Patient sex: M
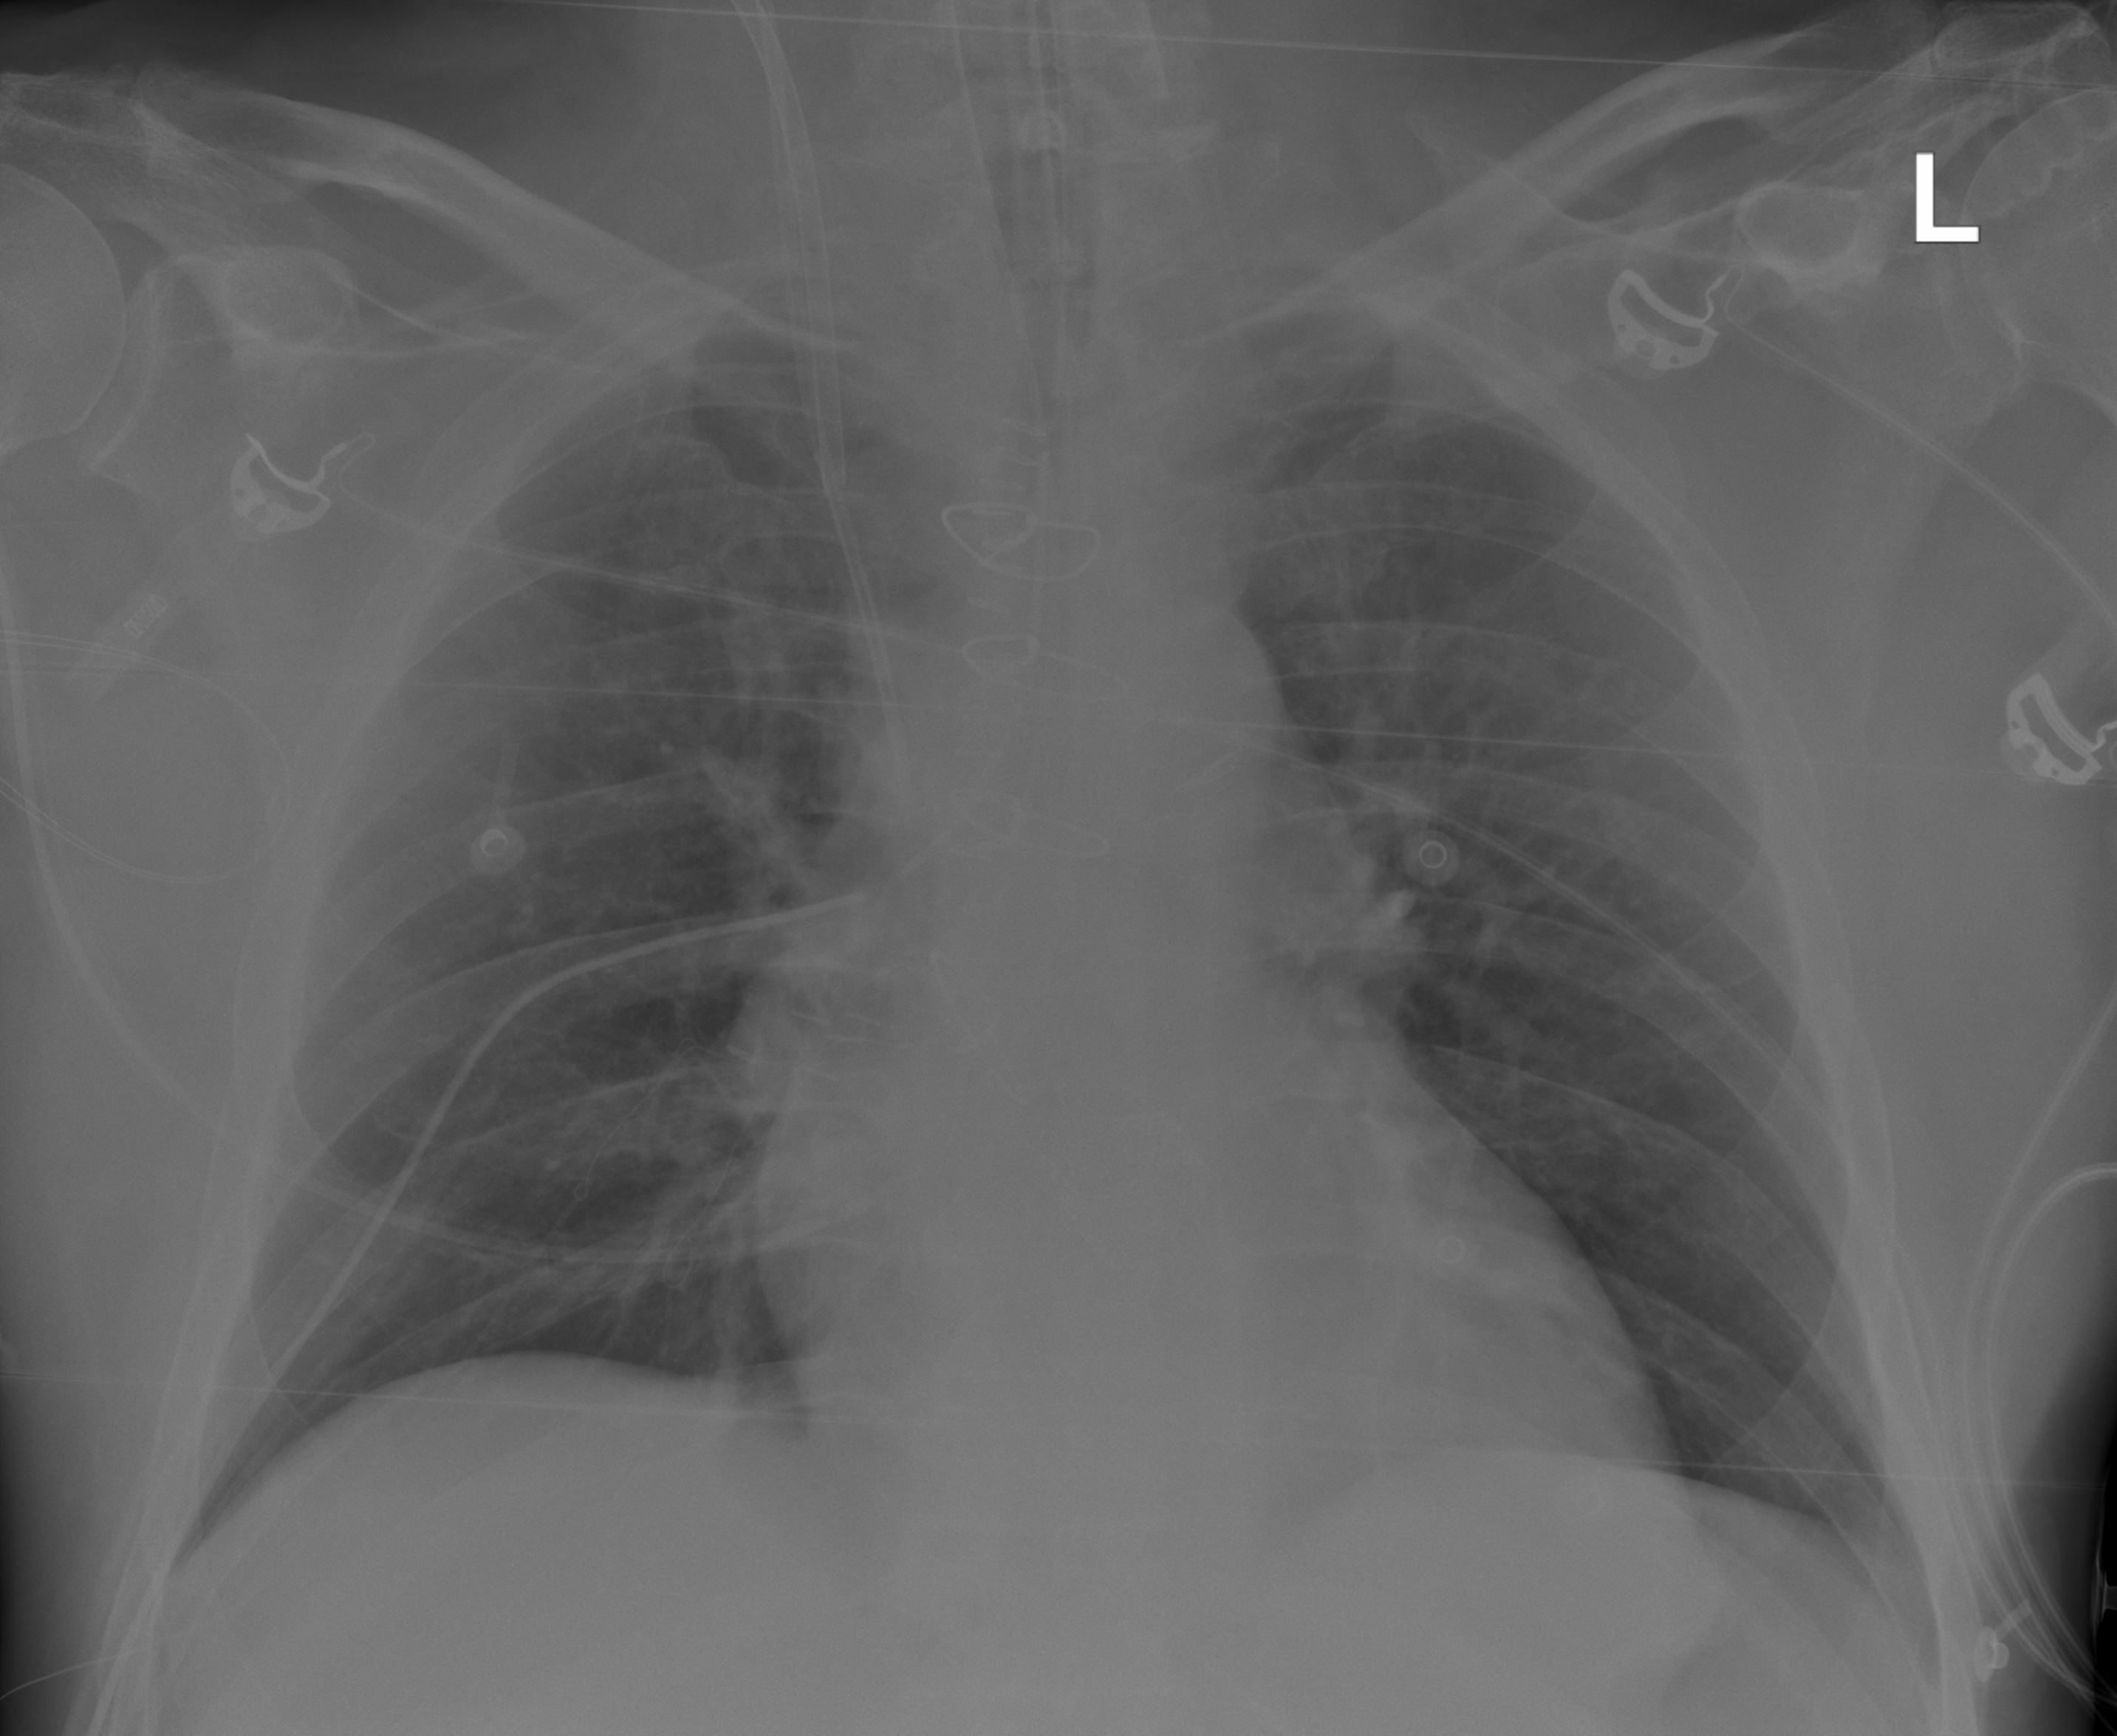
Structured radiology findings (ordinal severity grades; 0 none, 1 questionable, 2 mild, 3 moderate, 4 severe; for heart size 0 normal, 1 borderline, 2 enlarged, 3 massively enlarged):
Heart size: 2
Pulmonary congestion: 2
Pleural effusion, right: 0
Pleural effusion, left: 0
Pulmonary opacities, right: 0
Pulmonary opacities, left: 0
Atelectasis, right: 0
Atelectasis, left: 0